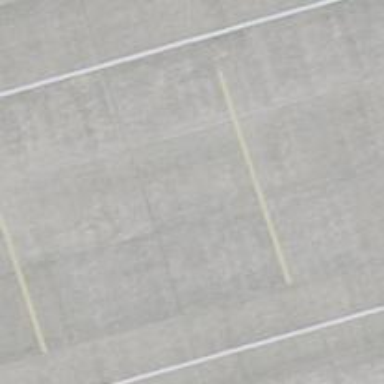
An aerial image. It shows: Airport parking position.